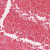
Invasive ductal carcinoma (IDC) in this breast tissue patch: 0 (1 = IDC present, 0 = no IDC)